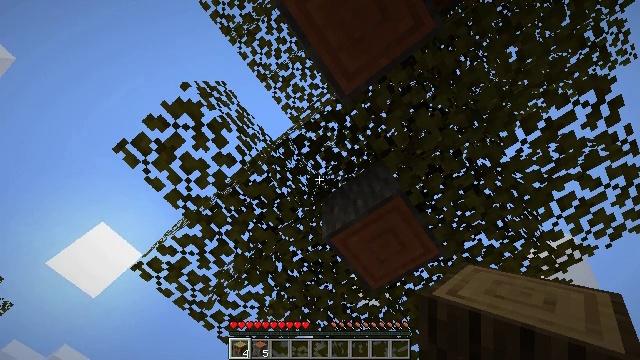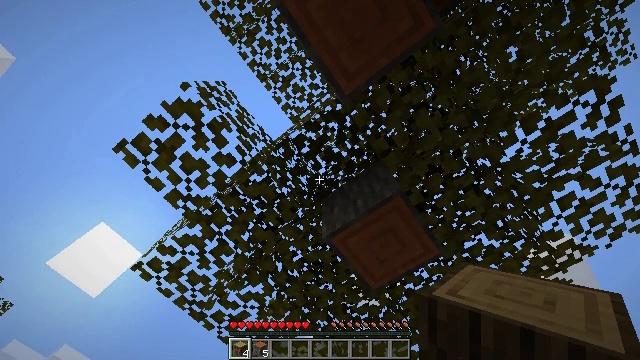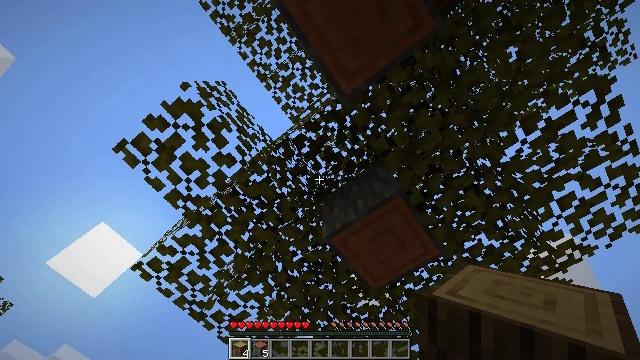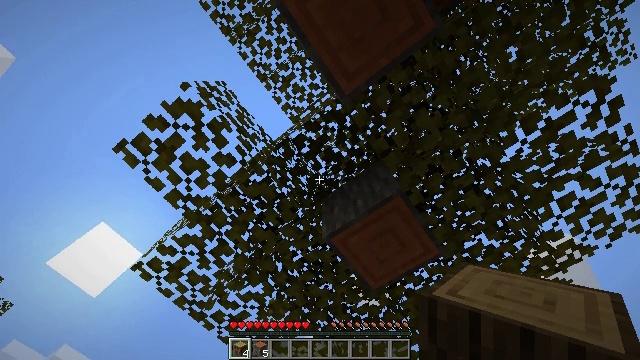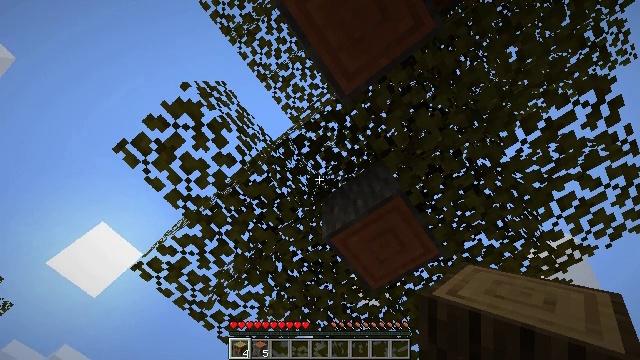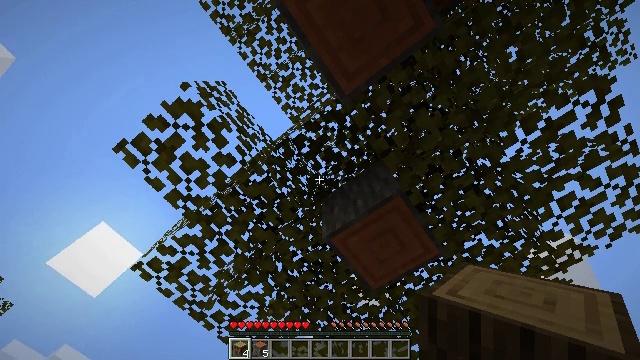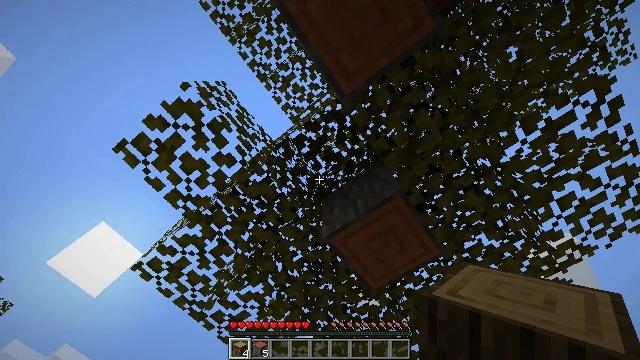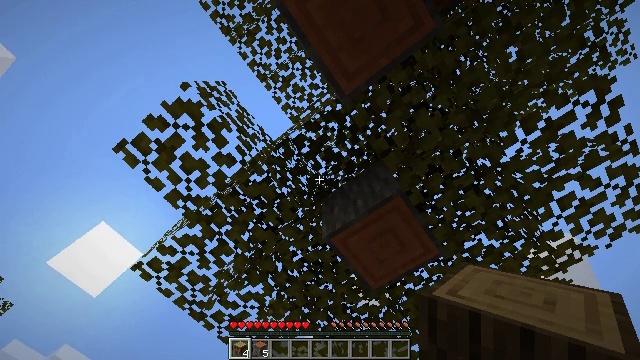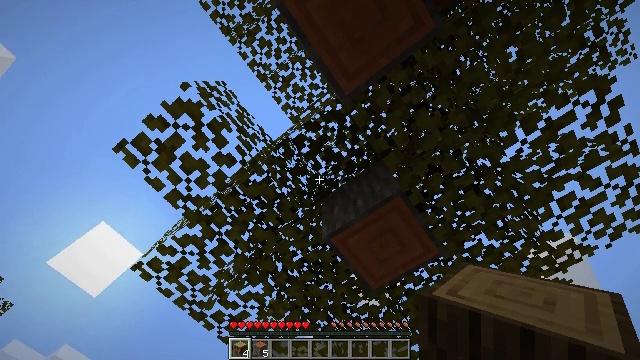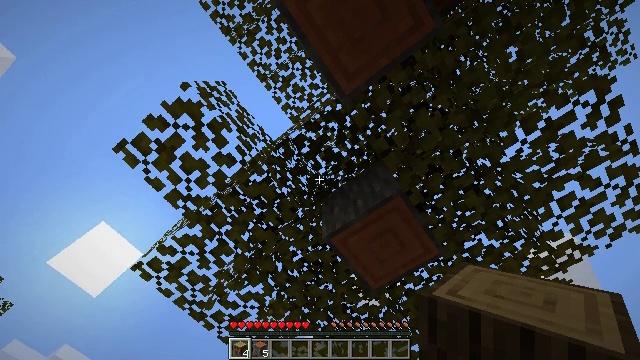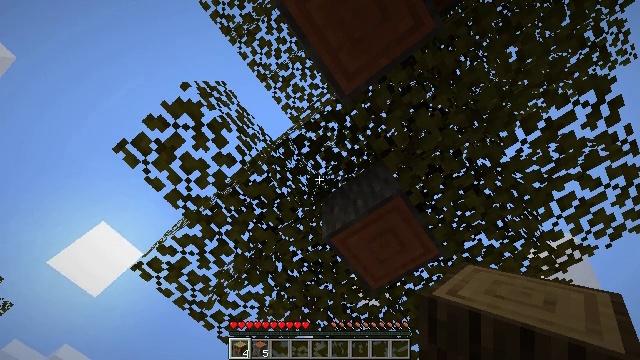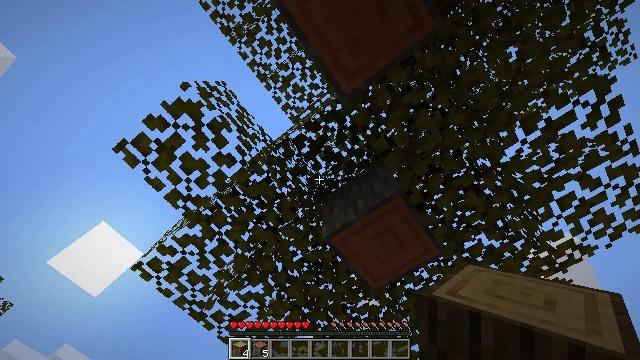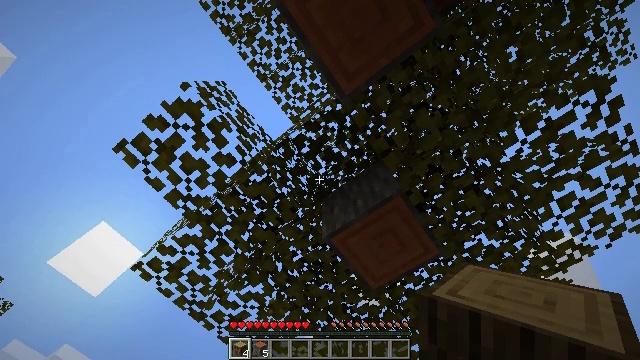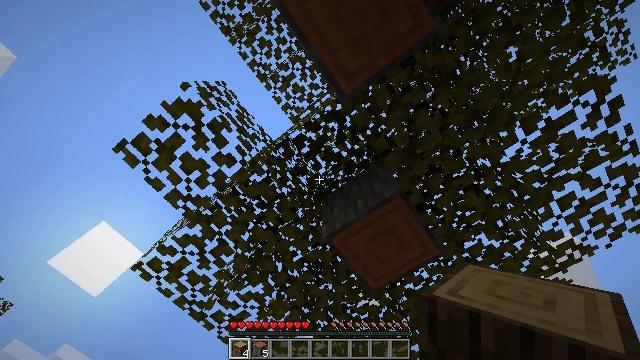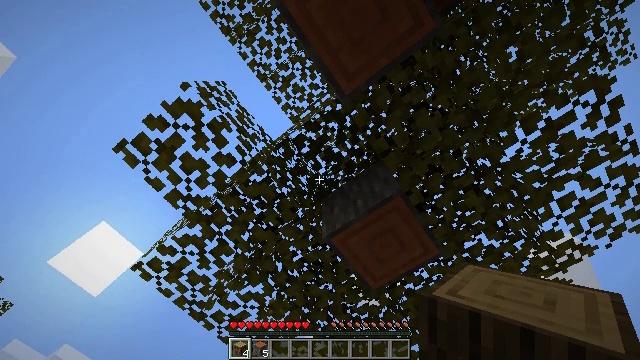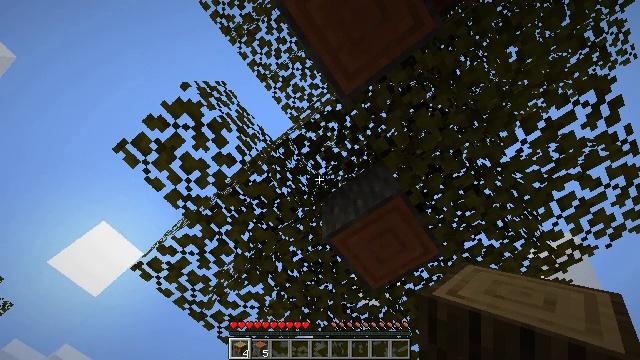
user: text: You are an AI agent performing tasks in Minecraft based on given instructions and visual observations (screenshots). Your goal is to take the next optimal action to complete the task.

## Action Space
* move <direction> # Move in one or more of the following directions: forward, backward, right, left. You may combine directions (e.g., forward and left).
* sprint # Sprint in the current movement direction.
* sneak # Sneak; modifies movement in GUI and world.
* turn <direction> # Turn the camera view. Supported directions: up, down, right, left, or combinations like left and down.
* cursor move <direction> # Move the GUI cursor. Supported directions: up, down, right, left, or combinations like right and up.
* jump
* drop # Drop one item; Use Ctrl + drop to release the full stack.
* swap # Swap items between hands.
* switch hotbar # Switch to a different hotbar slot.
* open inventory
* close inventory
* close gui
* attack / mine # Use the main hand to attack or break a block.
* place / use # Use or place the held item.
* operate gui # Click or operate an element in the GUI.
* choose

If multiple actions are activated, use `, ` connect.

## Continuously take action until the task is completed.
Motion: motion action
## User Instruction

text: Chop down the acacia log.
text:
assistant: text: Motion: no_op
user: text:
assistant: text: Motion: no_op
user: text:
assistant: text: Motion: no_op
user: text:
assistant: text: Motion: no_op
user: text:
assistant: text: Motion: no_op
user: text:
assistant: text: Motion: no_op
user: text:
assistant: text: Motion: no_op
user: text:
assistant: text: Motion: no_op
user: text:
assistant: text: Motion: no_op
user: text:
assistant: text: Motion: no_op
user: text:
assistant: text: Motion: no_op
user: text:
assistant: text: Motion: no_op
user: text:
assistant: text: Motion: no_op
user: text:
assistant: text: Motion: no_op
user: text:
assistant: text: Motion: no_op
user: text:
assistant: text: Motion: no_op
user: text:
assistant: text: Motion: no_op
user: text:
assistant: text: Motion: no_op
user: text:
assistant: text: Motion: no_op
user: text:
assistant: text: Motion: no_op
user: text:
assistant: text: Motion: no_op
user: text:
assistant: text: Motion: no_op
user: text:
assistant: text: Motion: no_op
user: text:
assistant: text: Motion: no_op
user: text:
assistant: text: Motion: no_op
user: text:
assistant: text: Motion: no_op
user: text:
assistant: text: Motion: no_op
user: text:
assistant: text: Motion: no_op
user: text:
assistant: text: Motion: no_op
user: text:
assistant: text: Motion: no_op